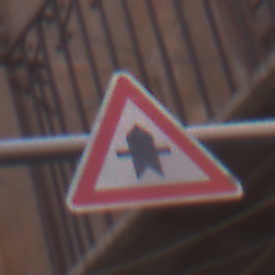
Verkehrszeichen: Vorfahrt
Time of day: MorningAfternoon
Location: Outdoor (Urban)
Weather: Clear
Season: NotSpecified
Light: Natural